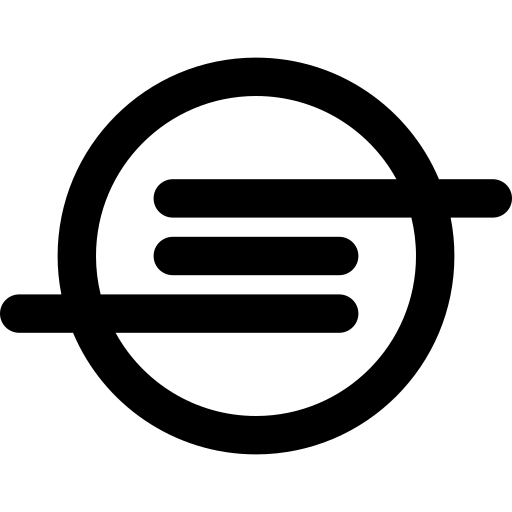
Tags: icon, FontAwesome, fa-icon, brand, ioxhost